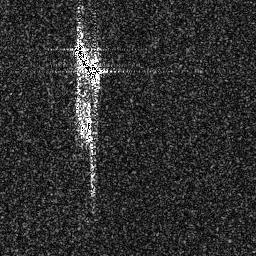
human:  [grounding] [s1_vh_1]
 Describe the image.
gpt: In the satellite image, there is  <ref>1 medium ship </ref> <box>[[26, 13, 38, 32, 0]]</box> located at top.